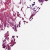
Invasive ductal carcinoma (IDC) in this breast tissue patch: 0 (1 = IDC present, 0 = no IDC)